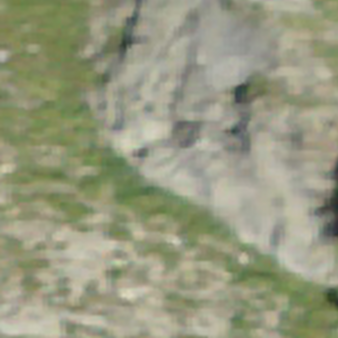
Label: other